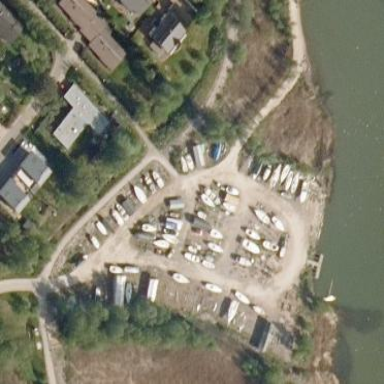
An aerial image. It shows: Boat storage facility.